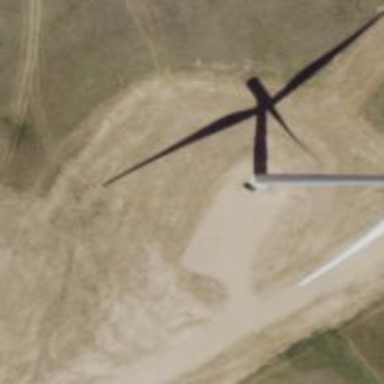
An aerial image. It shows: Wind generator using horizontal axis wind turbines.